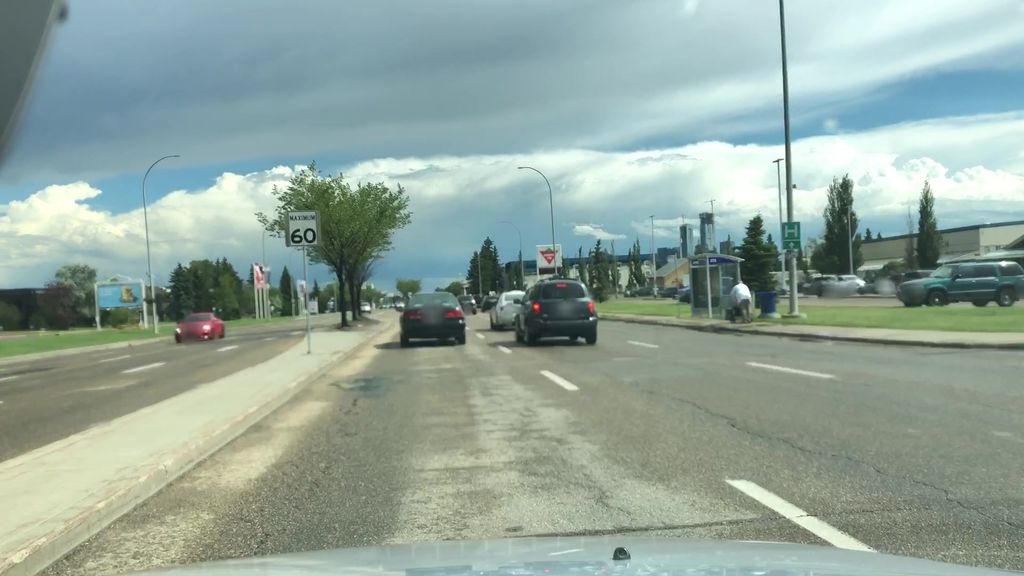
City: edmonton